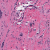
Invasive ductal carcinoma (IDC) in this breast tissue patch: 0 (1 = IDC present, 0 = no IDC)